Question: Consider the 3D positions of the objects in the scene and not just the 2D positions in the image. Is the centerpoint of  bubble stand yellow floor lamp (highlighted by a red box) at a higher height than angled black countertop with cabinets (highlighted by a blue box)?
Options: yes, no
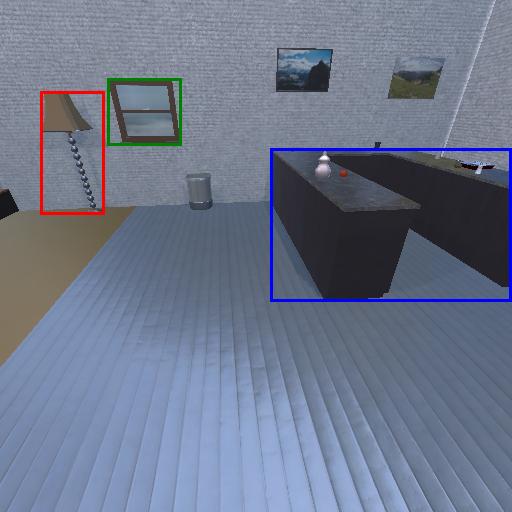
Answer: yes